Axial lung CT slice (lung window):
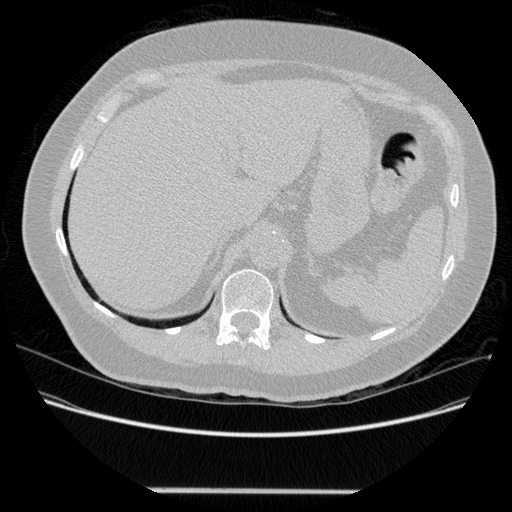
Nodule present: no